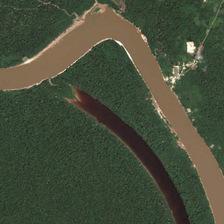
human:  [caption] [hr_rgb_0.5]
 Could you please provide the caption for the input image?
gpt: many green trees are in two sides of a curved khaki river .

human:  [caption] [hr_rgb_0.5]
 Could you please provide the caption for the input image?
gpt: many green trees are in two sides of a curved khaki river .

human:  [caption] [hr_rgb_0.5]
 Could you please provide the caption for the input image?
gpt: many green trees are in two sides of a curved khaki river .

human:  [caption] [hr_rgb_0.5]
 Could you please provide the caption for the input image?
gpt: many green trees are in two sides of a curved khaki river .

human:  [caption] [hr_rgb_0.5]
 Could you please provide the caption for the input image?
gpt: many green trees are in two sides of a curved khaki river .